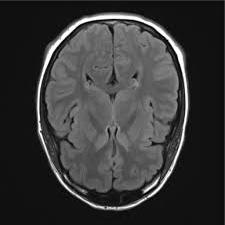
Label: notumor